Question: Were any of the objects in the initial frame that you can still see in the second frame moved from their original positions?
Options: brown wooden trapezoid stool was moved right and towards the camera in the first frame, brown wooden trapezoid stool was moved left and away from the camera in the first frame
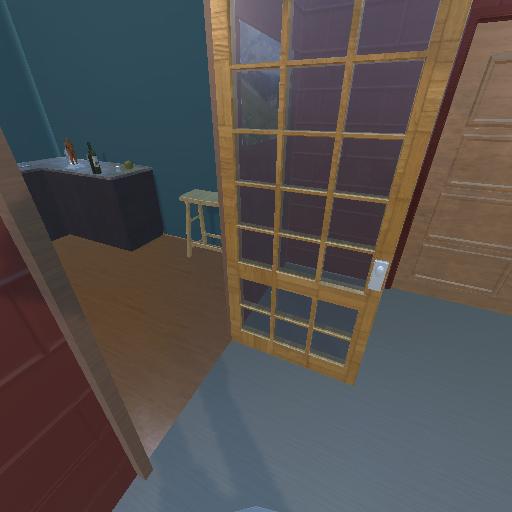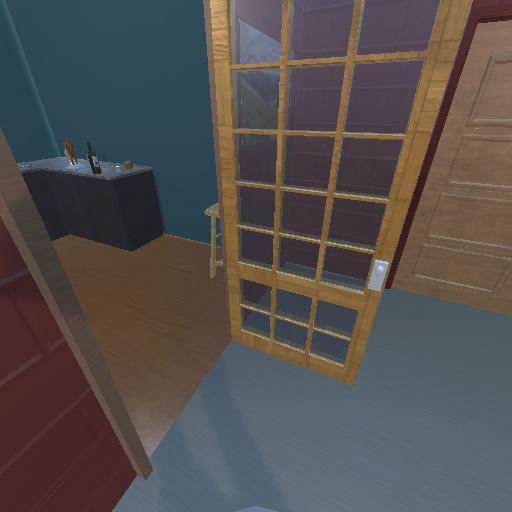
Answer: brown wooden trapezoid stool was moved right and towards the camera in the first frame